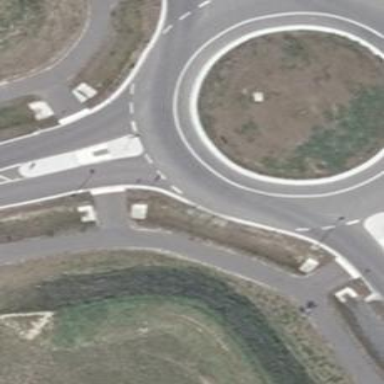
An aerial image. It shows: Secondary road leading to roundabout.